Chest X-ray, AP view. Patient: 62 years old, sex M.
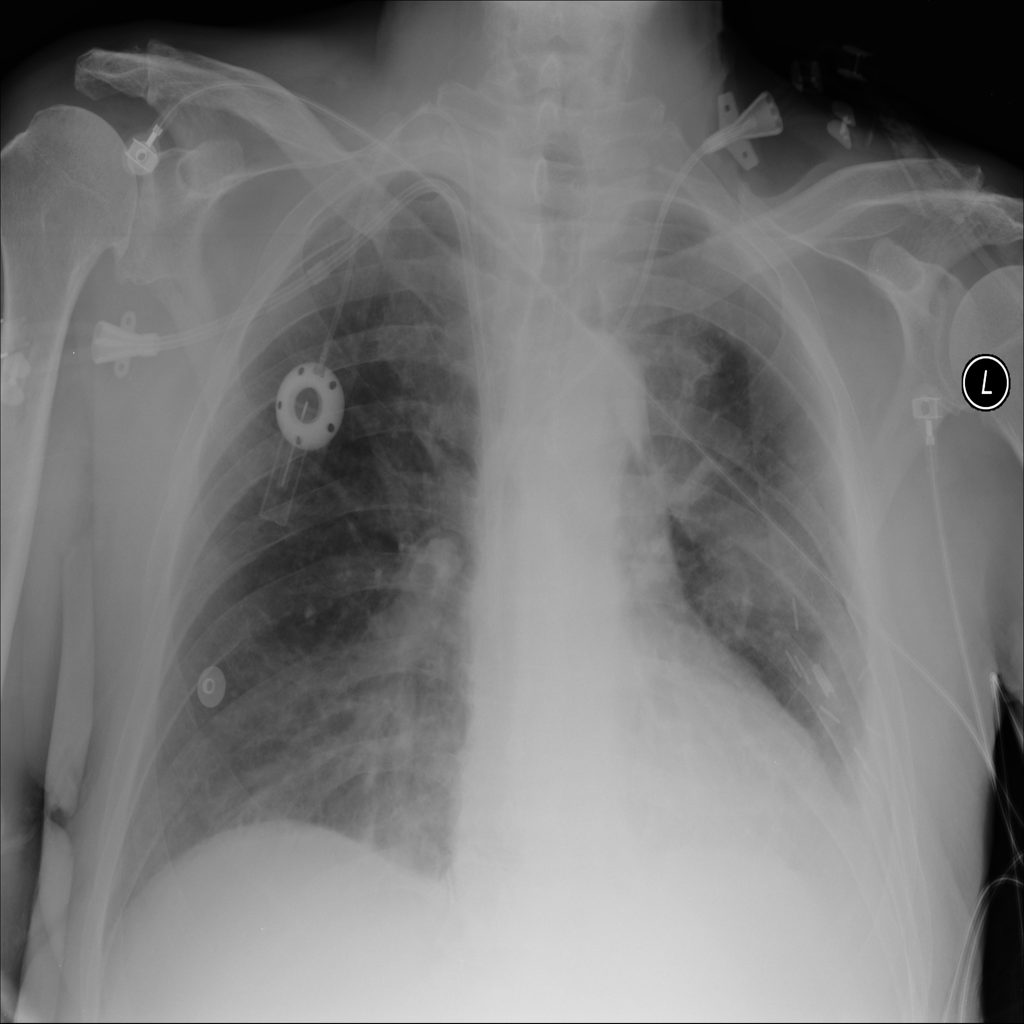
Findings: No Finding